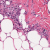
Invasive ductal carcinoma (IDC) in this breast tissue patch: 0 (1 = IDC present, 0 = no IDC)